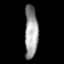
Tissue: prostate
Cell type: Myeloid cells
Senescence score: 0.7399
Nuclear area (px): 677
Mean DAPI intensity: 157.225